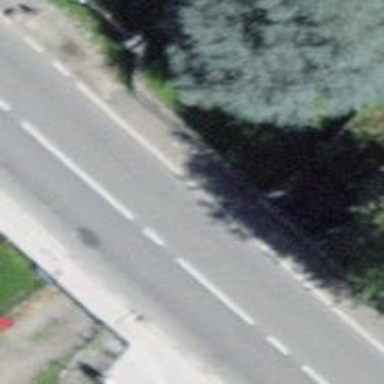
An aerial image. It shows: Asphalt sidewalk along the footway.